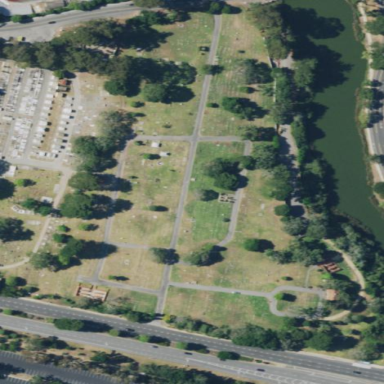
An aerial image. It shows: Cemetery.